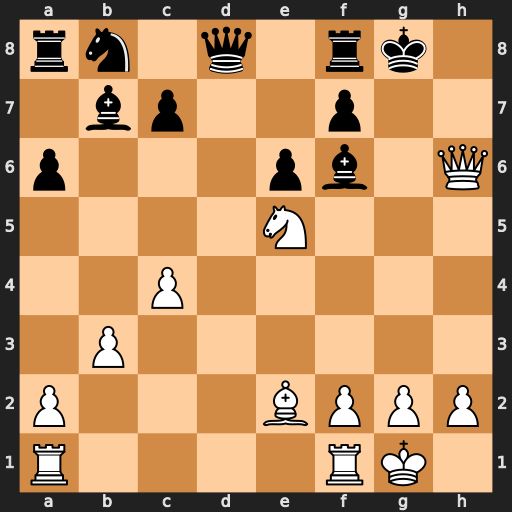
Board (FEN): rn1q1rk1/1bp2p2/p3pb1Q/4N3/2P5/1P6/P3BPPP/R4RK1
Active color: w
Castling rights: -
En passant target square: -
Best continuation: Bd3 Qxd3 Nxd3